Question: I really like the functionality of Seaborn's <URL>. However, I haven't been able to reshape the subplots to my satisfaction. For instance, the code below will return a figure with 1 column and 2 rows, reflecting the 1 x-variable and 2 y-variables.
'''
import seaborn as sns
tips = sns.load_dataset('tips')
g = sns.PairGrid(tips,y_vars=['tip','total_bill'],x_vars=['size'], hue='sex')
g.map(sns.regplot,x_jitter=.125)
'''

However, it would be much preferable for me to re-orient this figure to have 2 columns and 1 row. It appears these subplots live within 'g.axes', but how do I pass them back to a 'plt.subplots(1,2)' type of function?
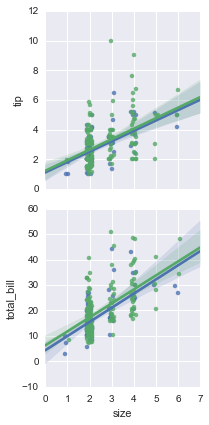
Answer: 'PairGrid' chooses this alignment because both plots have the same x axis. So the simplest way to get the plots in landscape would be to swap x and y:
'''
import seaborn as sns
tips = sns.load_dataset('tips')
g = sns.PairGrid(tips,x_vars=['tip','total_bill'],y_vars=['size'], hue='sex')
g.map(sns.regplot,y_jitter=.125)
'''
(Note that you also have to change 'x_jitter' to 'y_jitter' to get the same result.)
If you don't want to do that, then I think 'PairGrid' is not the right tool for you. You can also just use two subplots and create the plots using 'sns.regplot':
'''
import seaborn as sns
import matplotlib.pyplot as plt
tips = sns.load_dataset('tips')
male = tips[tips.sex=='Male']
female = tips[tips.sex=='Female']
with sns.color_palette(n_colors=2):
fig, axs = plt.subplots(1,2)
sns.regplot(x='size', y='tip', data=male, x_jitter=.125, ax=axs[0])
sns.regplot(x='size', y='tip', data=female, x_jitter=.125, ax=axs[0])
sns.regplot(x='size', y='total_bill', data=male, x_jitter=.125, ax=axs[1])
sns.regplot(x='size', y='total_bill', data=female, x_jitter=.125, ax=axs[1])
'''